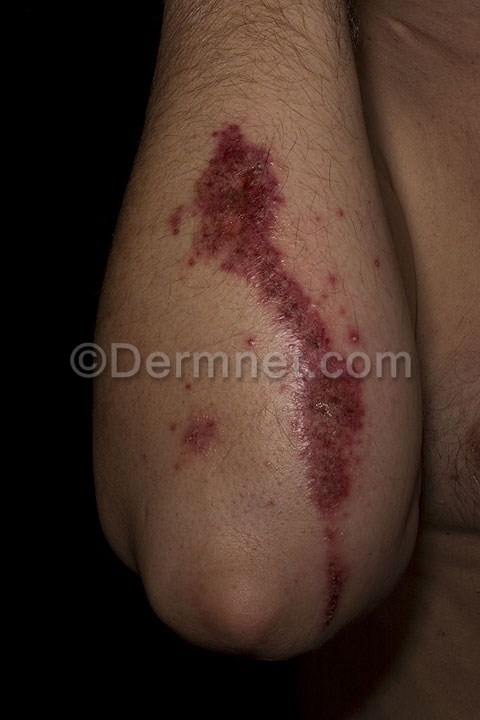
Disease: Poison Ivy Photos and other Contact Dermatitis